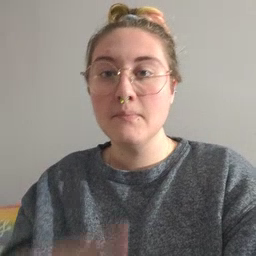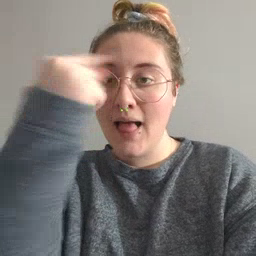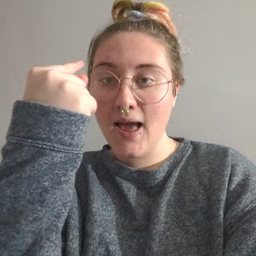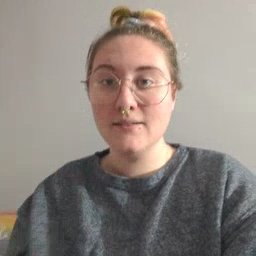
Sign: black